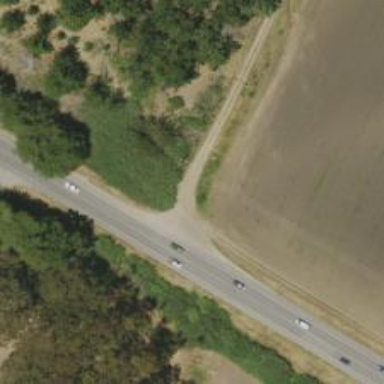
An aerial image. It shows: Asphalt road classified as trunk highway.